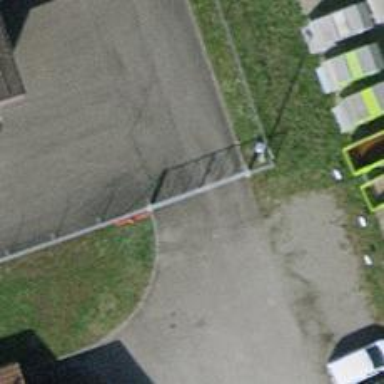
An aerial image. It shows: Gate.